Current action and preconditions to check: path_clear

Your task: For each precondition in the list above, predict whether it will hold at this action.

Consider the current scene as observed from the mobile robot's camera, and analyze the predicted future states of all dynamic agents (e.g., people, animals, vehicles, or any moving entities) within the NEXT SECOND.

IMPORTANT: Only answer "very likely" if you are absolutely certain—based on strong, clear evidence—that a dynamic agent will violate the precondition in the predicted future state. Do NOT answer "very likely" for unlikely, ambiguous, or low-probability risks.

Ask yourself for each precondition: Is there a high probability, with clear and convincing evidence, that the predicted future states of any dynamic agent will interfere with the predicted future state of the currently executing action within the NEXT SECOND, causing that precondition to fail?

Assess the risk level based on these predictions. Use "likely" or "very likely" if motions create a clear risk of interference.

Use "neutral" or "improbable" if agents are nearby but their predicted paths are clearly diverging or non-conflicting.

Failure Risk Categories: "very improbable", "improbable", "neutral", "likely", "very likely"

Answer Format: Output ONLY the probability_of_failure value from these categories: "very improbable", "improbable", "neutral", "likely", "very likely"

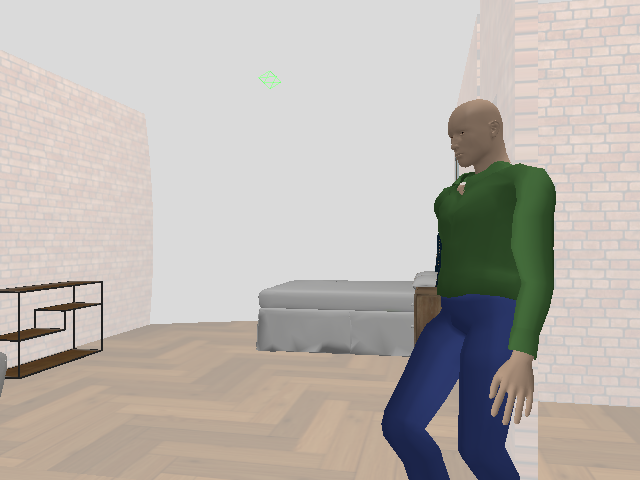

Answer: very likely